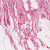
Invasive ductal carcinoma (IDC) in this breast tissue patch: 0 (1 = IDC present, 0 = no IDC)